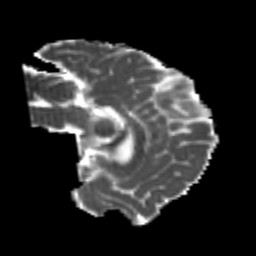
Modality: MD
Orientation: sagittal
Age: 25
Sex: male
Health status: healthy
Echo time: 0.074 s